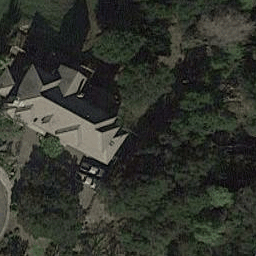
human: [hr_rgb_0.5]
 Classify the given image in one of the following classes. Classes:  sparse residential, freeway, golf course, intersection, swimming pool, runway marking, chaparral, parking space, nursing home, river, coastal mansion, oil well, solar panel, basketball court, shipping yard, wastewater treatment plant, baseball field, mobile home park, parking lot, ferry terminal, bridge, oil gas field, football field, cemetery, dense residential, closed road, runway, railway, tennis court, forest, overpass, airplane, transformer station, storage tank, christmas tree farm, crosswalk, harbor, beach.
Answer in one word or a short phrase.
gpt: sparse residential